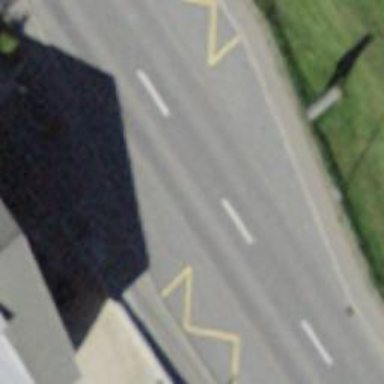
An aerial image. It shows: Bus stop with designated stop position for public transport.